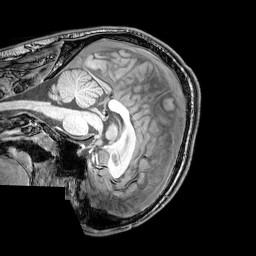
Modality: T1w
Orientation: sagittal
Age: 24
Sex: male
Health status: healthy
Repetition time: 0.081 s
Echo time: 0.037 s